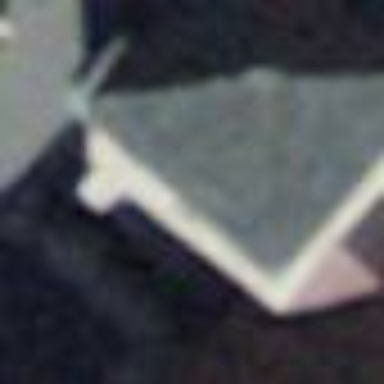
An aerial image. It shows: Bell tower that is part of building.